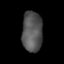
Tissue: lung
Cell type: Others
Senescence score: 0.2221
Nuclear area (px): 804
Mean DAPI intensity: 84.562